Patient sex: M
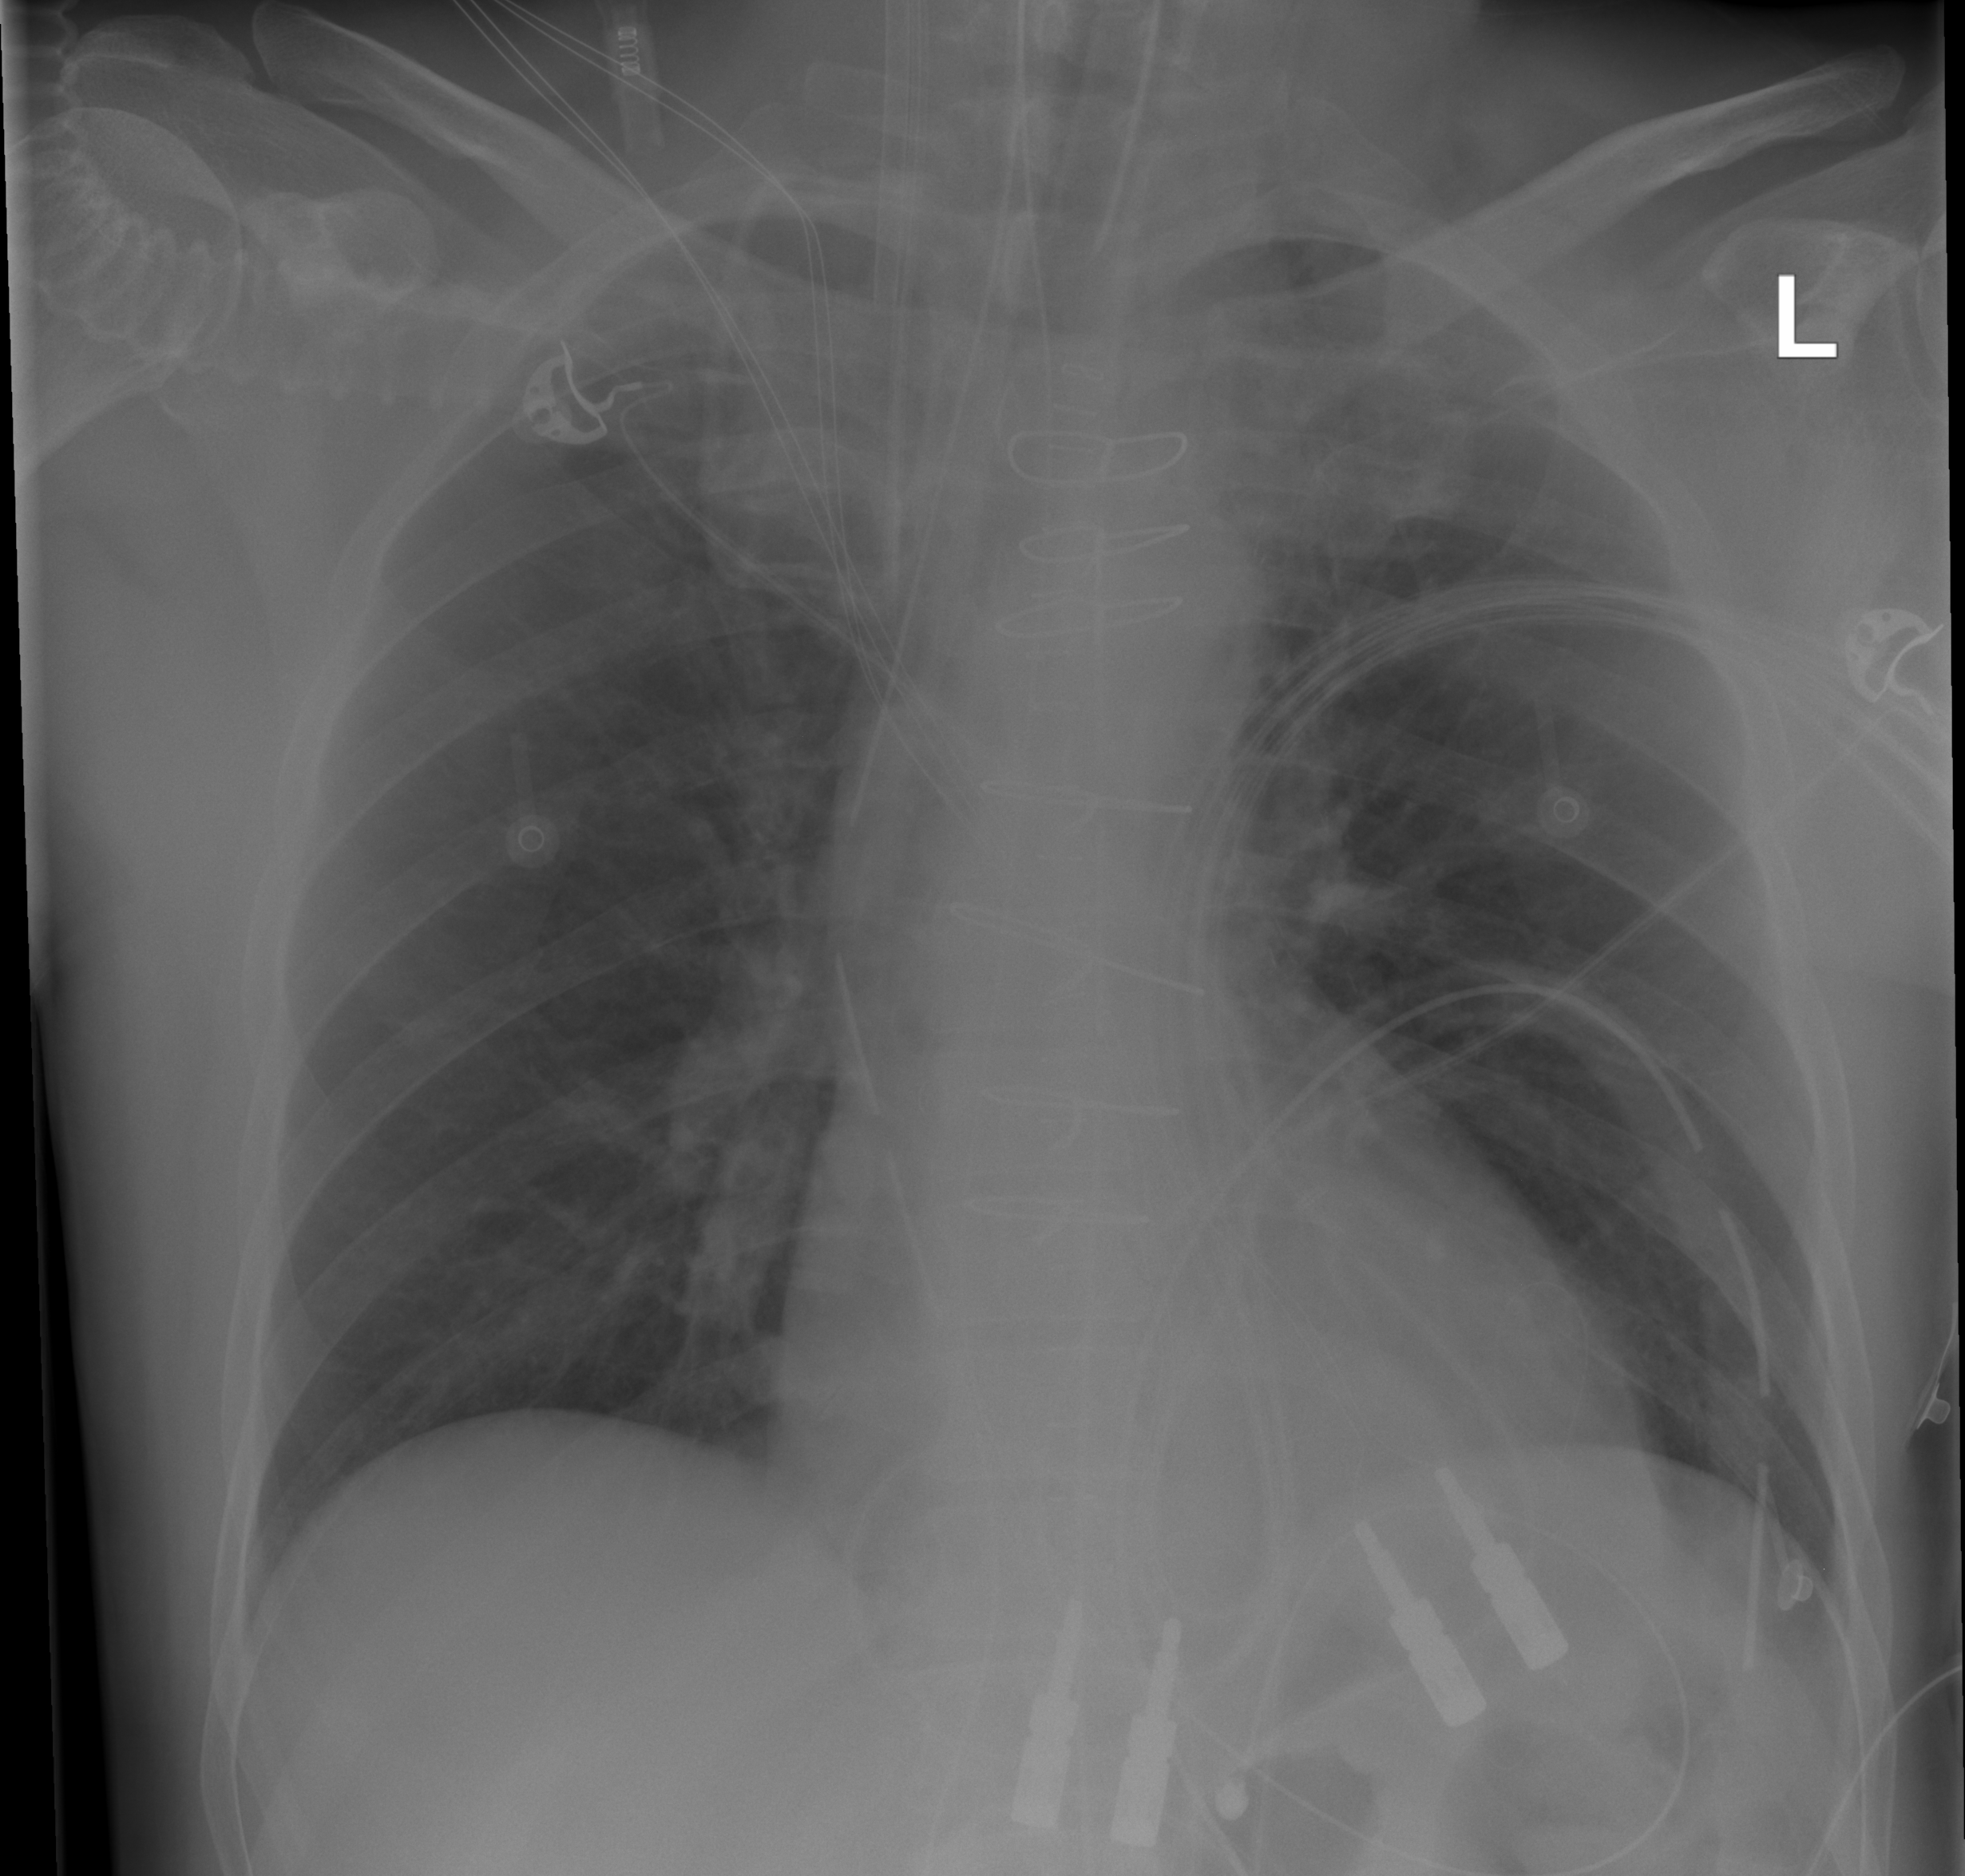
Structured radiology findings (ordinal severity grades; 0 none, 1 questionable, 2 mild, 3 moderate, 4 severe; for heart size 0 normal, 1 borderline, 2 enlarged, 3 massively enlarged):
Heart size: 2
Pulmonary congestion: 2
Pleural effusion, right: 0
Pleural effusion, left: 0
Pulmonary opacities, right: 0
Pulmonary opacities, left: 0
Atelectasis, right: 0
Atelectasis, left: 0